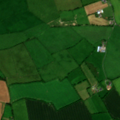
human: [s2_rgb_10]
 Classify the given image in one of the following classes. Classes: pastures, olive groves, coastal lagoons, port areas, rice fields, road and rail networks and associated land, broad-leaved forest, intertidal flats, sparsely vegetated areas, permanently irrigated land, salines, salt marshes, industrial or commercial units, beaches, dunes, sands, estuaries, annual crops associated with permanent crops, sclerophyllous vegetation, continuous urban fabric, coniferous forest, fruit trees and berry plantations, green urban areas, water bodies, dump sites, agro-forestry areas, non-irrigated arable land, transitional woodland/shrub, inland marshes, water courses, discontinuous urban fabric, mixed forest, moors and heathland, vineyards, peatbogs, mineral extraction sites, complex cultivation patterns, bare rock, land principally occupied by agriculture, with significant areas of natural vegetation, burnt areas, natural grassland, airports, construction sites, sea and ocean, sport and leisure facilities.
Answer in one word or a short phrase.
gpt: non-irrigated arable land, pastures